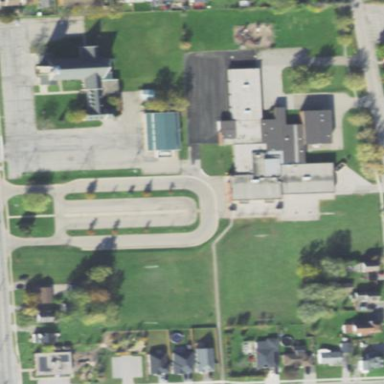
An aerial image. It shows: School.